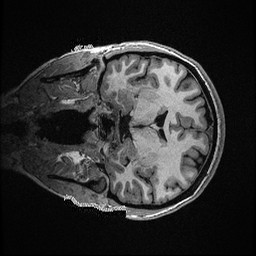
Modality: T1w
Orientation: coronal
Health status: healthy
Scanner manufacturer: ge
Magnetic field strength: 3 T
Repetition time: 0.006952 s
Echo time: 0.00292 s